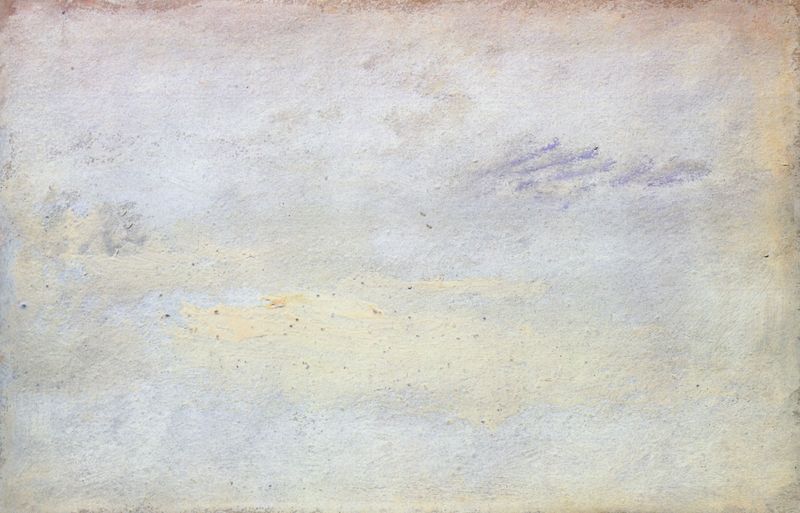
Titel: Meer, Sand und Himmel?
Künstler: William Turner
Standort: London
Institution: British Museum
Schlagwörter: blau, gemälde, himmel, meer, schatten, wasser, weiß, wolken, aquarell, bäume, gelb, impressionismus, landschaft, sand, see, ufer, ausschnitt, bewegung, braun, grau, hell, kreide, licht, pastell, schwarz, skizze, türkis, zeichnung, rose, rot, schnee, wolke, malerei, muster, wand, blass, sehen, bild, öl, ebene, horizont, morgen, nass, natur, vögel, wind, pastos, sonne, insel, gold, blatt, rosa, bewölkt, hellblau, gischt, strand, papier, moderne, abstrakt, farben, fläche, leer, leere, modern, wüste, mauer, dunst, farbe, formen, lila, nebel, violett, linien, farblos, spur, sandbank, sturm, turner, detail, monet, pastellfarben, stimmung, striche, abstraktion, bucht, punkte, pink, rosee, linie, parallel, farbfläche, form, blanc, strich, tupfen, leinwand, wässrig, grauabstufungen, pinsel, fleck, flecken, verschwommen, sicht, struktur, graublau, pinselstriche, fleckig, atmosphäre, abstufung, undeutlich, gelblich, peinture, schwamm, abdruck, bildträger, sandsturm, pastellig, gegenstandslos, nuage, rost, pickel, fossilien, weißlich, paradis, schneesturm, kamele, farbtöne, nichts, dispersionsfarbe, entwurff, fabstift, farbabstufungen, nass in nass, paralell, undgegenständlich, woke, seltsam, schmiere, pigment, a, blassgelb, pickelig, gekralel, garnichts, fossili9en, keine ahunung, sicht ohne brille, spiegel im bad, fehlende klarheit